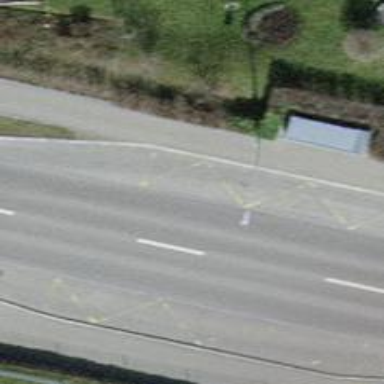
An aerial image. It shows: Bus stop with platform for public transport.